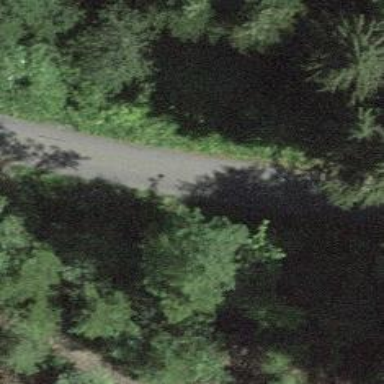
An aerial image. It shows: Unclassified paved road.